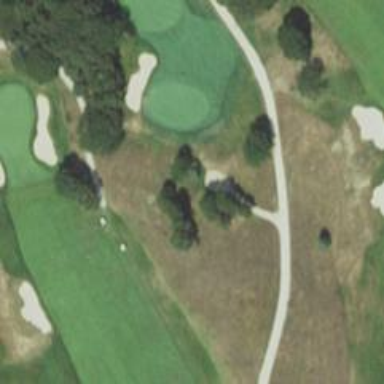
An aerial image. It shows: Service road used as golf cart path.